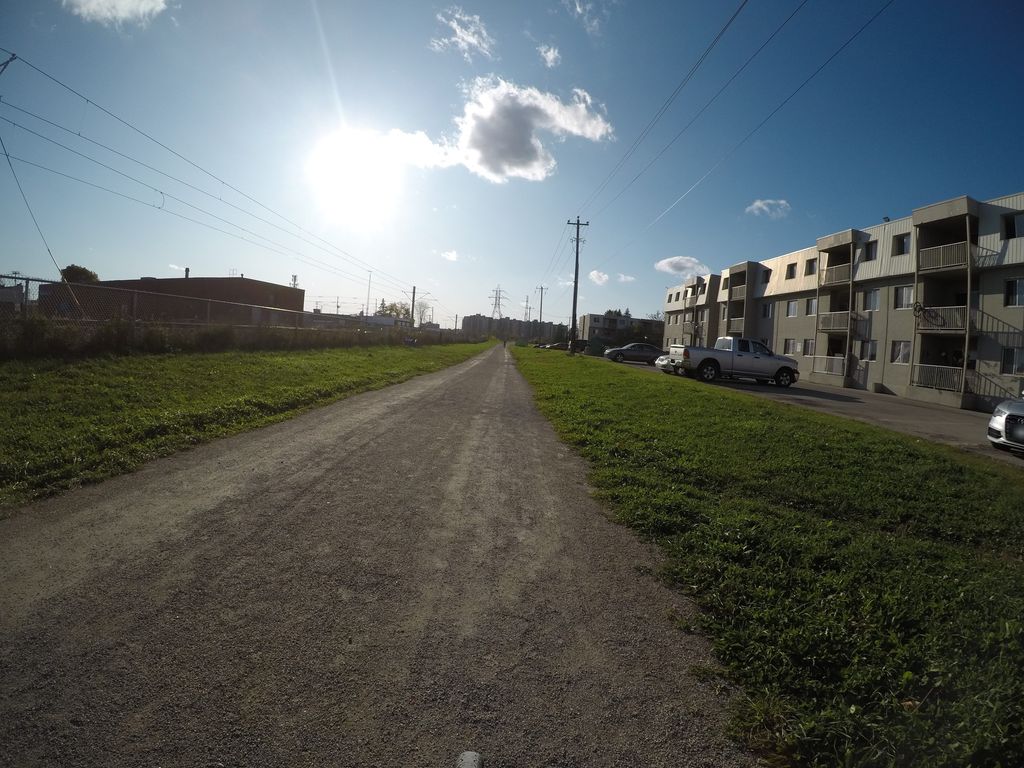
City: kitchener-waterloo